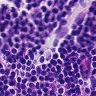
Metastatic tissue present: no